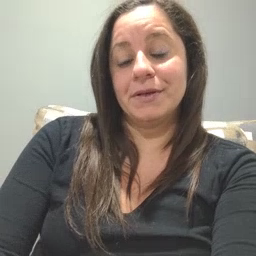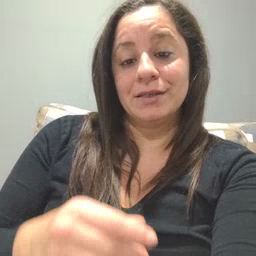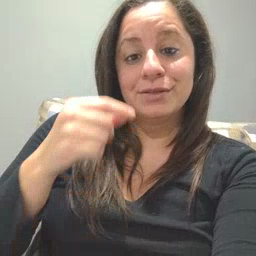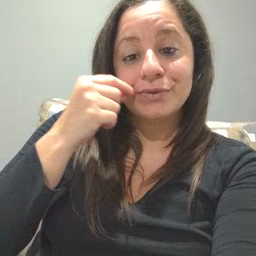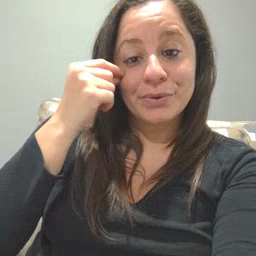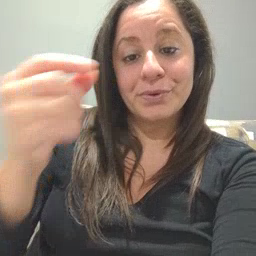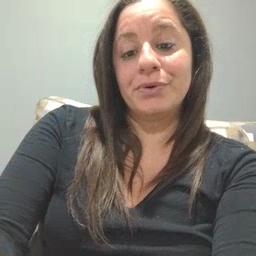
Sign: store